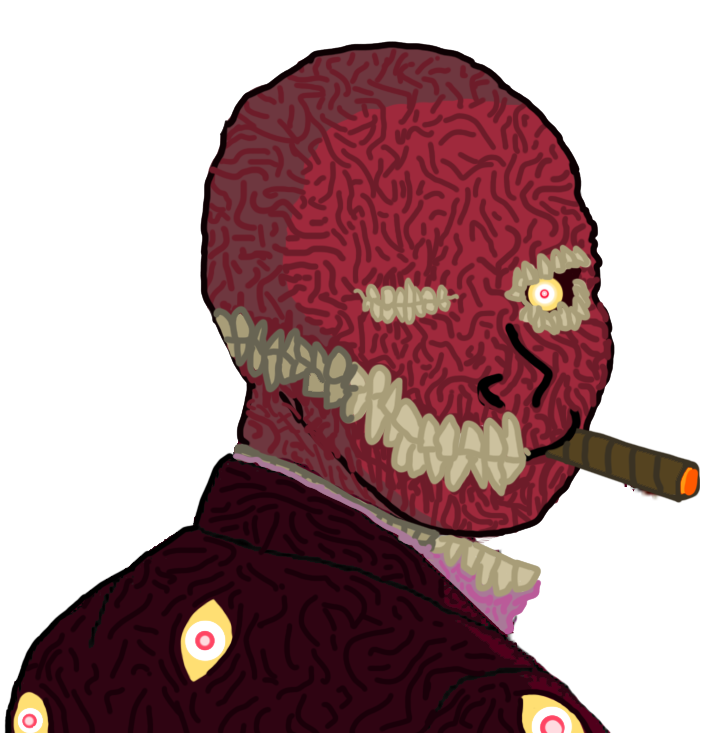
Label: 5_Oomer